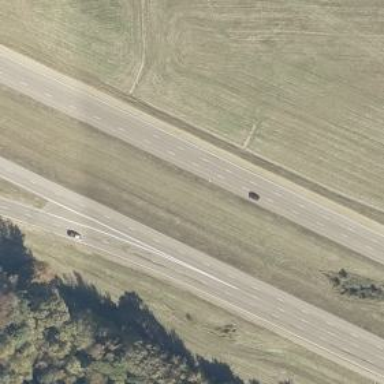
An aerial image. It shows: Expressway with dual carriageway. The highway has asphalt surface.